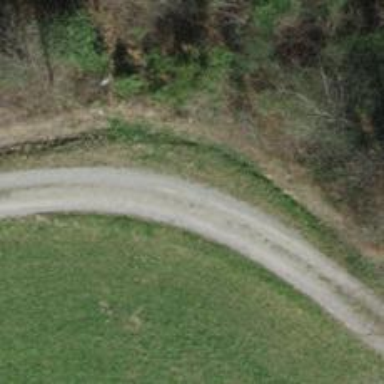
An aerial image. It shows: Gravel track with grade2 tracktype and no sidewalk.